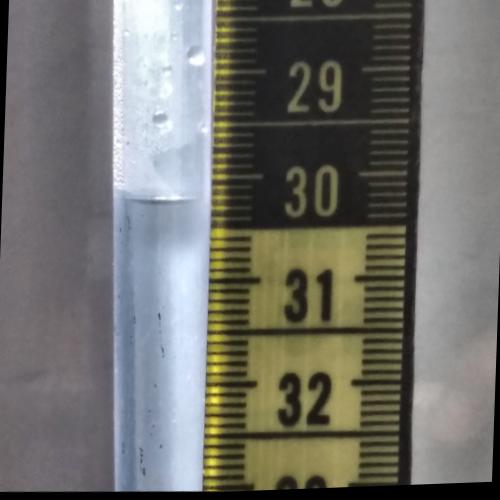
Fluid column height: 30.2 cm